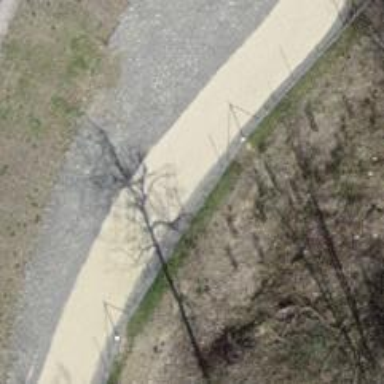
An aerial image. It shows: Path with fine gravel surface.